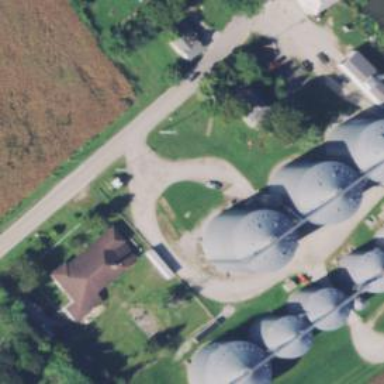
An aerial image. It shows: Silo.